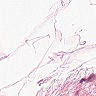
Metastatic tissue present: no